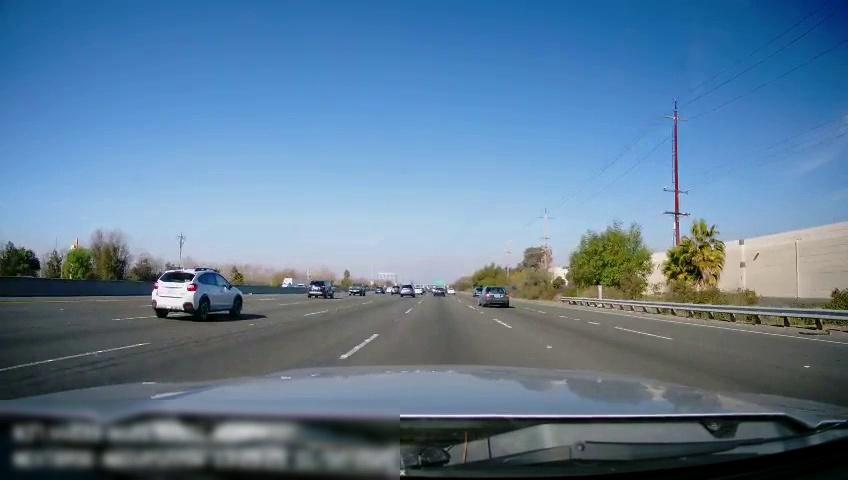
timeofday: Day
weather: Sunny
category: Vehicles | Truck
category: Vehicles | Car
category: Drivable Space
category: Vehicles | Car
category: Vehicles | SUV
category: Vehicles | Car
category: Vehicles | SUV
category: Vehicles | Truck
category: Vehicles | Car
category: Vehicles | SUV
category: Vehicles | SUV
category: Vehicles | SUV
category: Lanes | Alternate Lane
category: Lanes | Alternate Lane
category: Lanes | Alternate Lane
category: Lanes | Current Lane
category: Lanes | Alternate Lane
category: Lanes | Alternate Lane
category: Lanes | Alternate Lane
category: Lanes | Alternate Lane